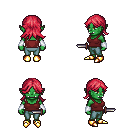
a pixel art fantasy rpg character, female body template, orc, green skin, maroon pirate shirt, teal pants, ruby red loose hair, white cloth bracers, gold boots, dagger, four views (front, back, left, right), 2x2 character sprite sheet, small pixel art, hard edges, no anti-aliasing